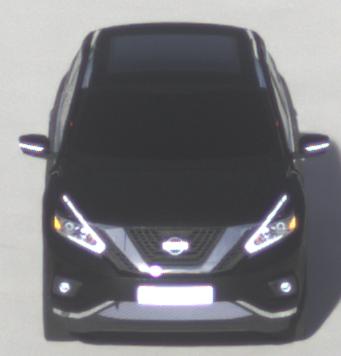
Make: Nissan
Model: Murano
Detailed model: Gen. 3 Z52
Model produced from: 2015
Doors: 5
Color: black
Road condition: dry road
Daytime: morning or afternoon
Contrast: high contrast